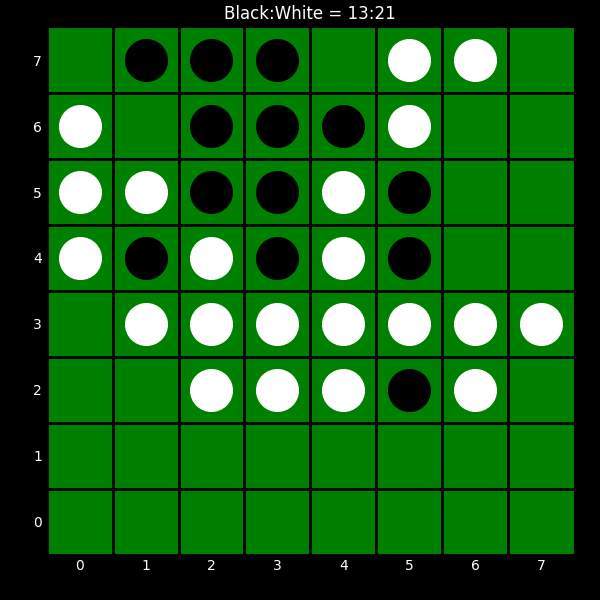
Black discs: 13
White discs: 21